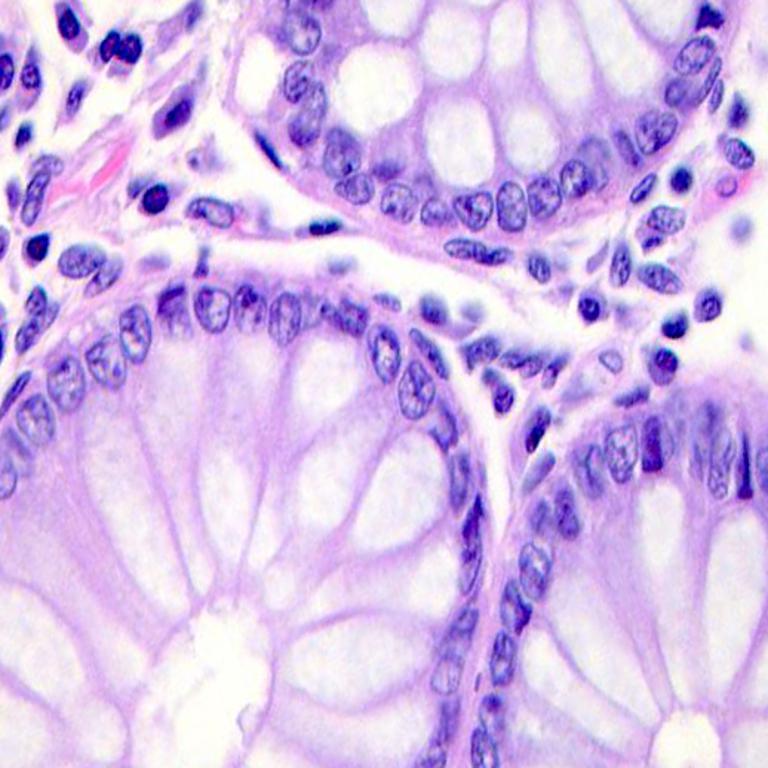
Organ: colon
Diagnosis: benign